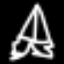
Label: The Eiffel Tower